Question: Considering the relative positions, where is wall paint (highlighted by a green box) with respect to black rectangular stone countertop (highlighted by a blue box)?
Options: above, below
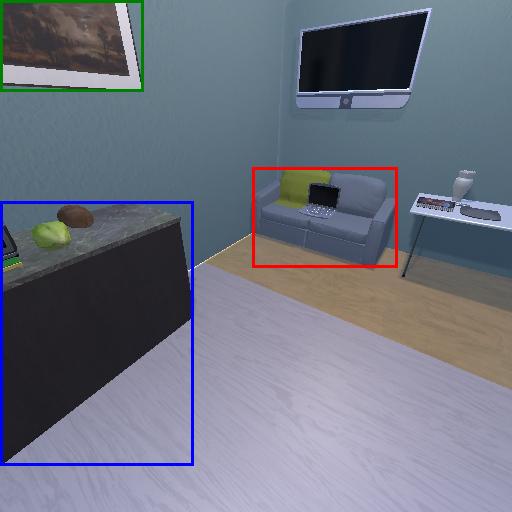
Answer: above